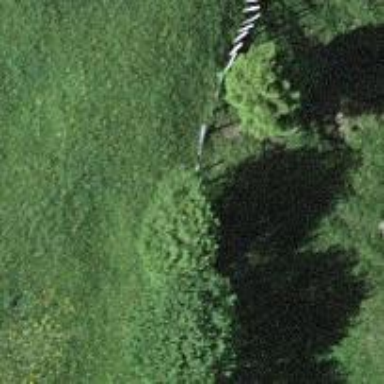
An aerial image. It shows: Hedge acting as barrier.